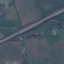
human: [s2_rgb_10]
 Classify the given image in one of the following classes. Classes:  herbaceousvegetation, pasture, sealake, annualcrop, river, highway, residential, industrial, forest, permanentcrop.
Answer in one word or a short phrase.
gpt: Highway